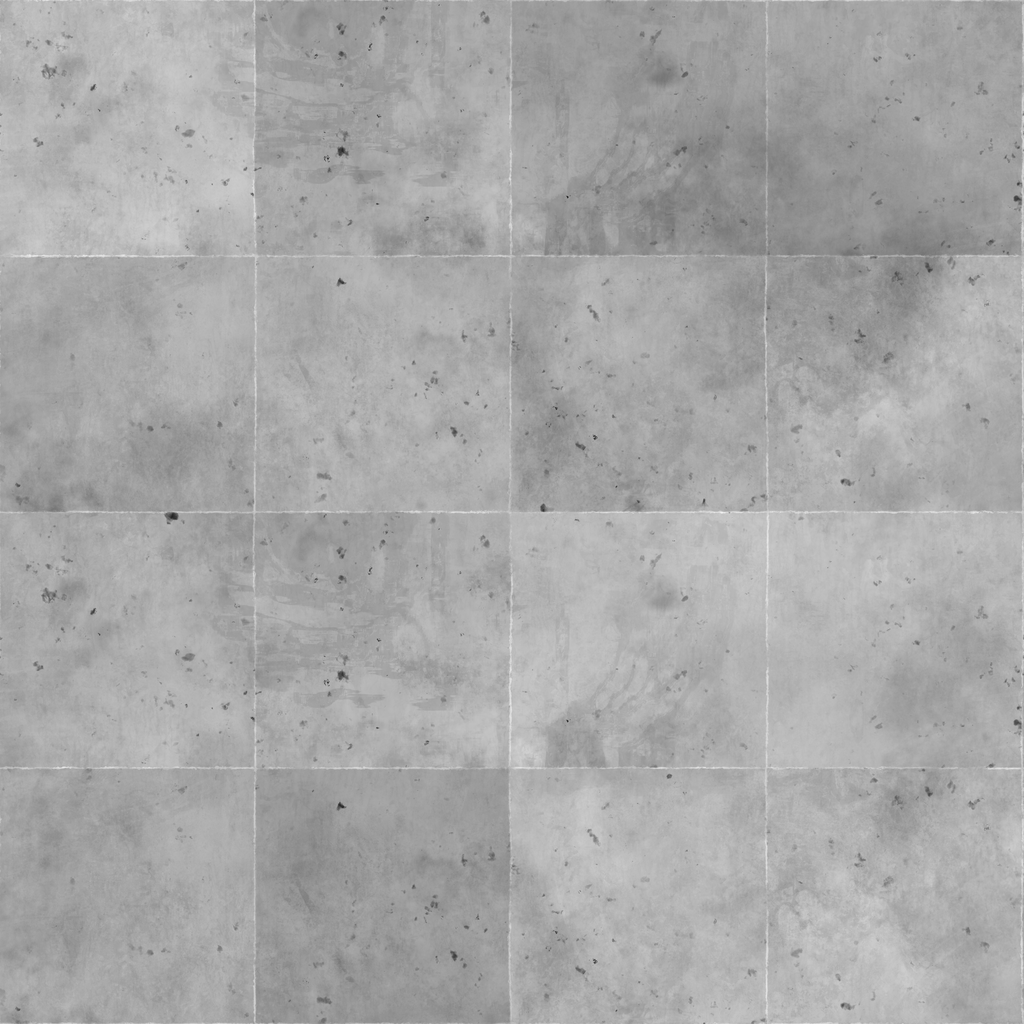
Texture map type: Displacement